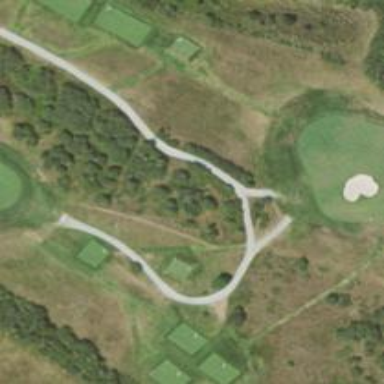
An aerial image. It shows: Path for both road and golf.